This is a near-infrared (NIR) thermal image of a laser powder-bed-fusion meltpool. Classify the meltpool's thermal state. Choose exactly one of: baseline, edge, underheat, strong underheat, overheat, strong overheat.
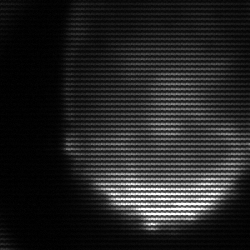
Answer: edge